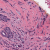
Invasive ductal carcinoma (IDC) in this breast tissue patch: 1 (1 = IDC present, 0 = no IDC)